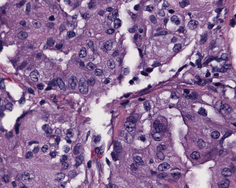
Tumor epithelial tissue: yes
Tumor-associated stroma tissue: yes
Normal tissue: no